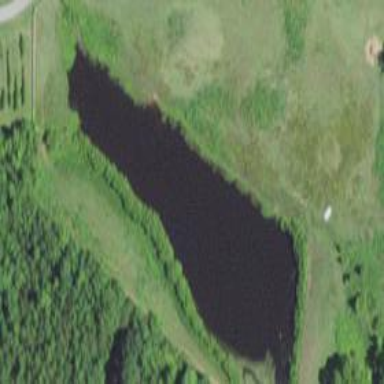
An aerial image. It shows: Peaceful pond surrounded by nature.